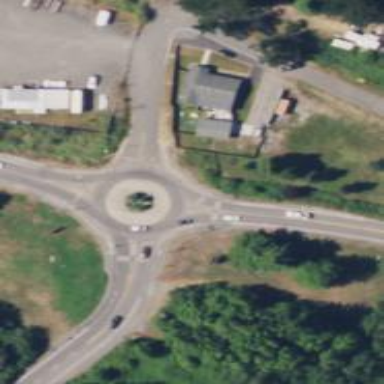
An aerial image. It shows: Tertiary road with asphalt surface leading to roundabout.